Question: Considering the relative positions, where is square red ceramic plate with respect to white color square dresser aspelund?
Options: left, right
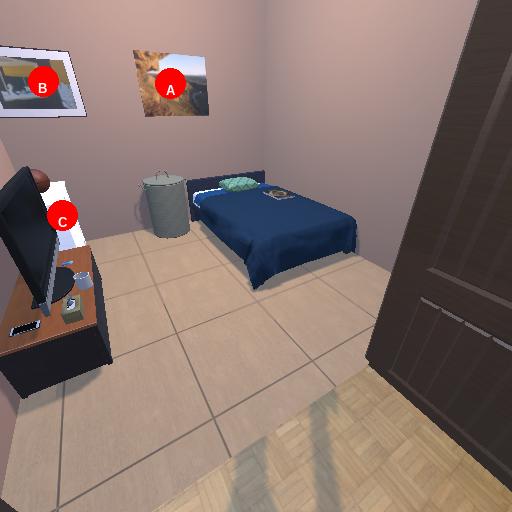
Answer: left